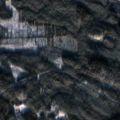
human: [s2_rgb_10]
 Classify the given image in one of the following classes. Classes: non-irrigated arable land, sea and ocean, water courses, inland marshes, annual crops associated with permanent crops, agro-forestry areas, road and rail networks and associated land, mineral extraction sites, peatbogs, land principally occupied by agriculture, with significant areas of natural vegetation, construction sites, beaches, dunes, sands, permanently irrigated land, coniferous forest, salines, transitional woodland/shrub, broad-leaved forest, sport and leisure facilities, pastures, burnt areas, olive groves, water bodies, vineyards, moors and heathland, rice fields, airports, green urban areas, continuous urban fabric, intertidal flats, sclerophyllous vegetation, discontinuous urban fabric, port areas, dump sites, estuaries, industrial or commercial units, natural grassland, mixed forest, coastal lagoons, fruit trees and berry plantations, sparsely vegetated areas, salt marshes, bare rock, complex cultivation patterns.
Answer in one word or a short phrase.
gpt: coniferous forest, mixed forest, transitional woodland/shrub